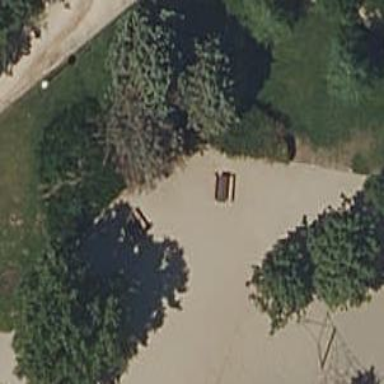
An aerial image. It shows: Picnic table located in leisure land area.